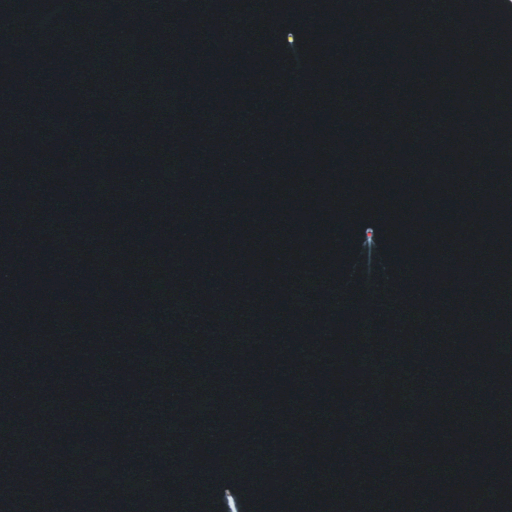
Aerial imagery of valley in Arizona named Navajo Canyon containing open water and grassland